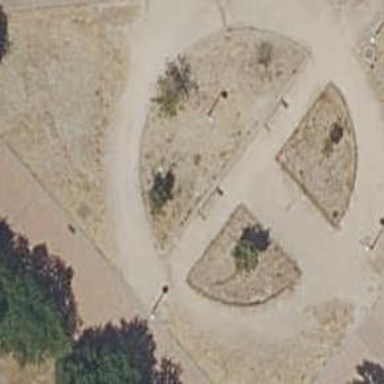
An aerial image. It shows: Park.